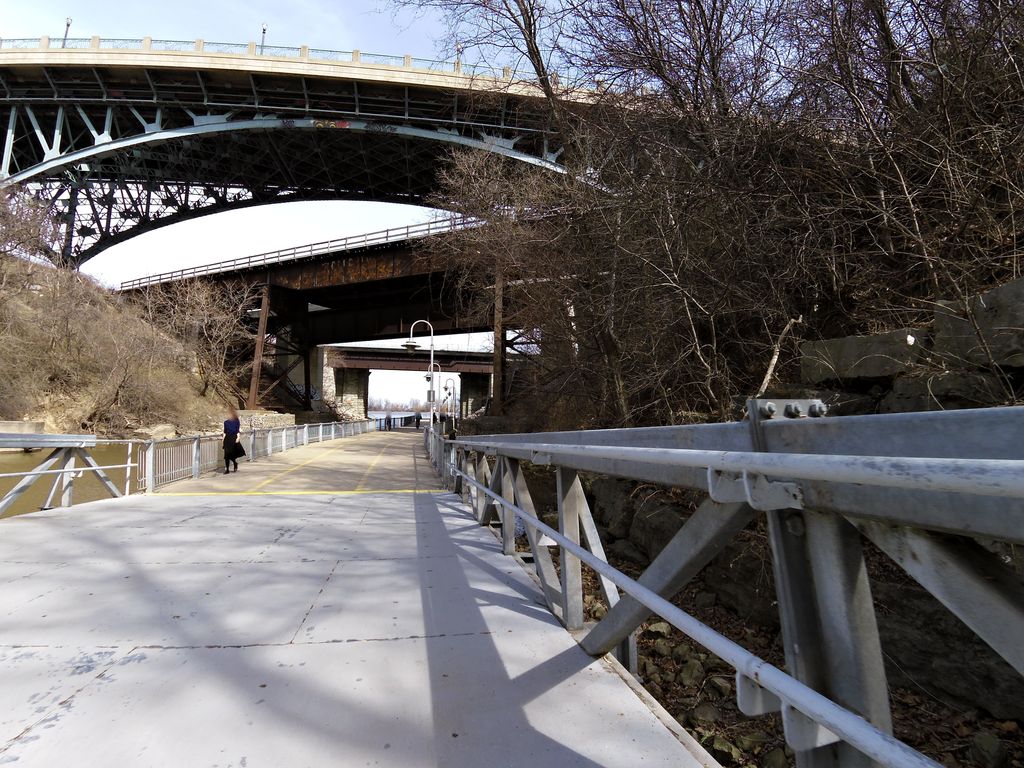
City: hamilton